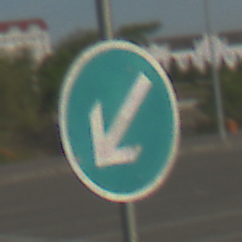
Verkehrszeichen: VorgeschriebeneVorbeifahrtLinks
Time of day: MorningAfternoon
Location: Outdoor (Suburban)
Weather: PartlyCloudy
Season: NotSpecified
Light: Natural